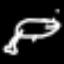
Label: frog